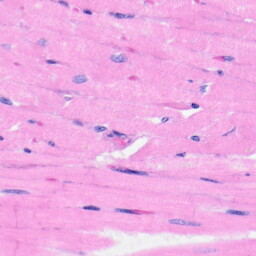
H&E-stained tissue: Heart